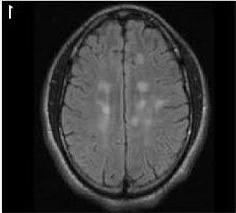
Label: notumor